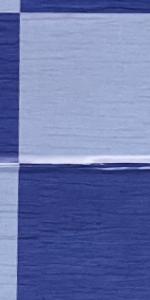
Label: Empty